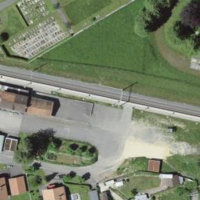
EUNIS habitat code: 54
Species observed at this site:
Veronica chamaedrys
Echium vulgare
Podarcis muralis
Veronica arvensis
Zootoca vivipara
Melilotus albus
Centaurea cyanus
Lathyrus pratensis
Chrysolina coerulans
Erigeron canadensis
Graphosoma italicum
Geranium columbinum
Linaria vulgaris
Veronica persica
Melanargia galathea
Papaver rhoeas